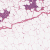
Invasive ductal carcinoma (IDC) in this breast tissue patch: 0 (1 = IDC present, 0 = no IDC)